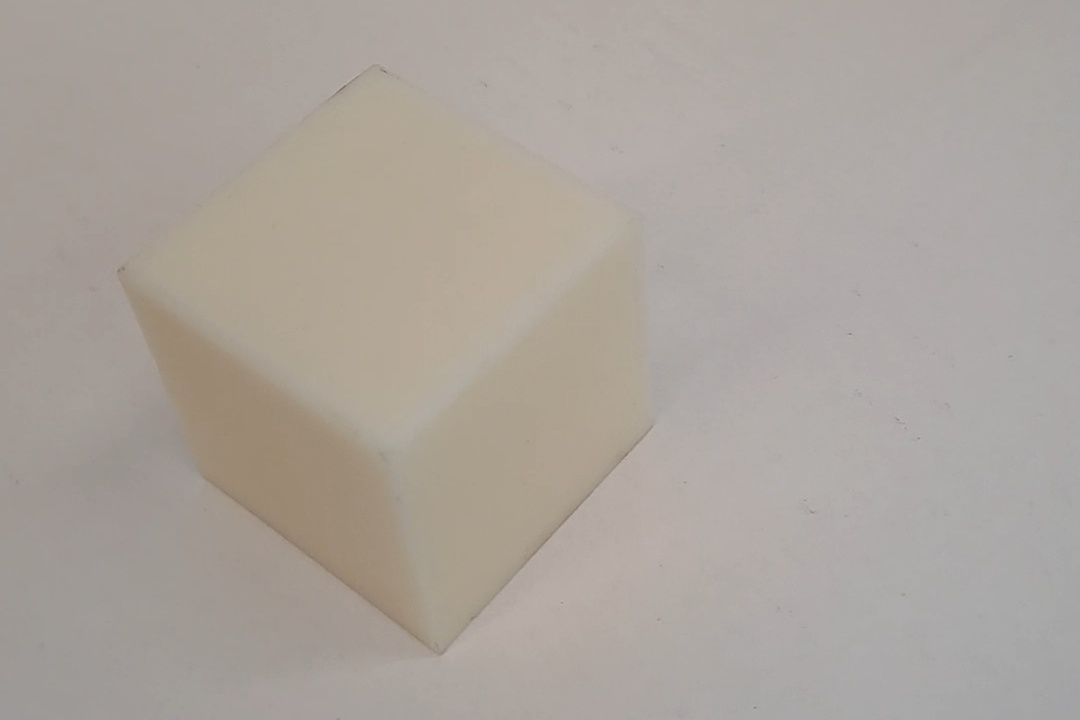
Label: Cuboid